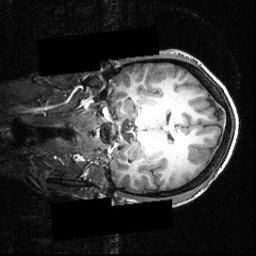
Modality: T1w
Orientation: coronal
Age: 21
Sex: male
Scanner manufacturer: siemens
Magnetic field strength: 3.951 T
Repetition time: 1.5 s
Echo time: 0.00335 s